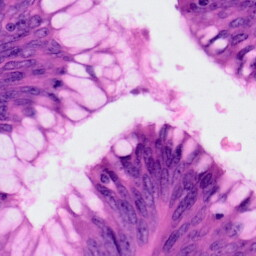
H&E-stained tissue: Colon